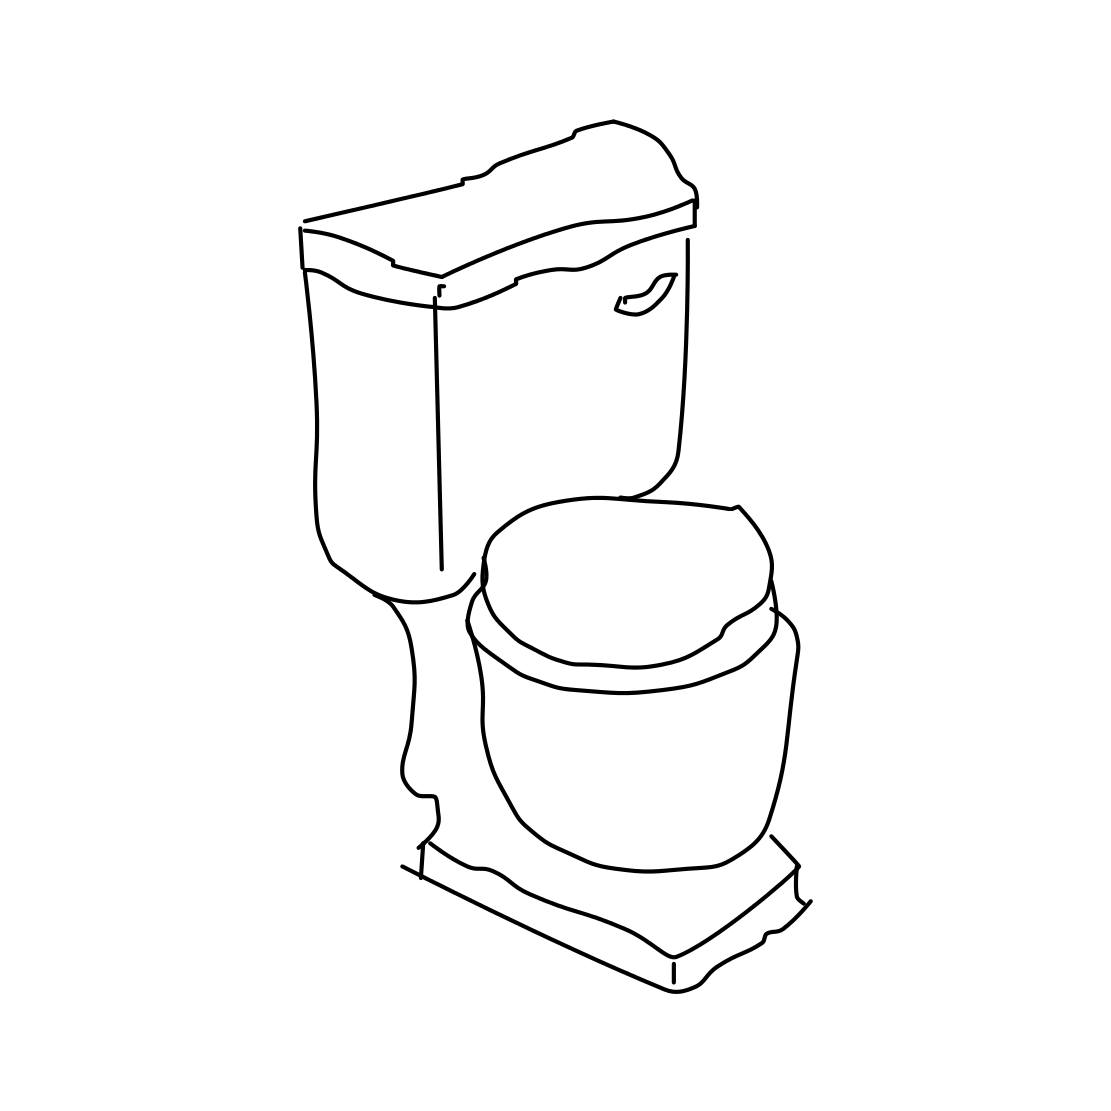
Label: toilet